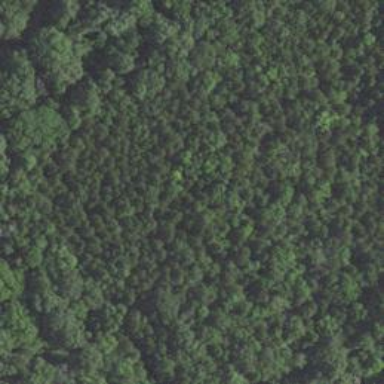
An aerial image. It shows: Evergreen needle-leaved woodland.